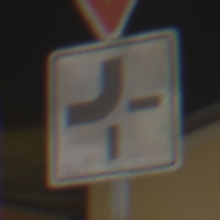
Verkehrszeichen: VerlaufVorfahrtsstrasse2
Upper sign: VorfahrtGewaehren
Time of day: Night
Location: Outdoor (Urban)
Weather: PartlyCloudy
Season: NotSpecified
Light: Artificial